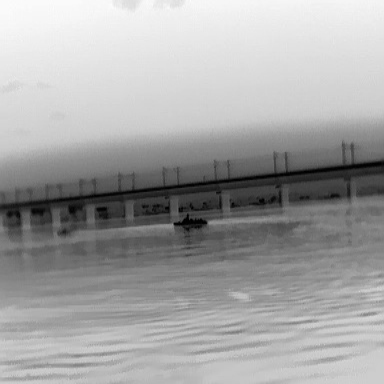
There is a warship in the infrared image.